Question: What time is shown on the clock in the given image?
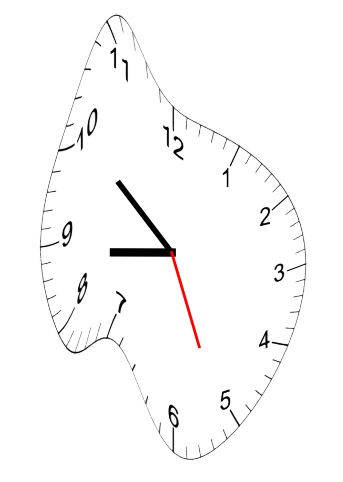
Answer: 08:51:26